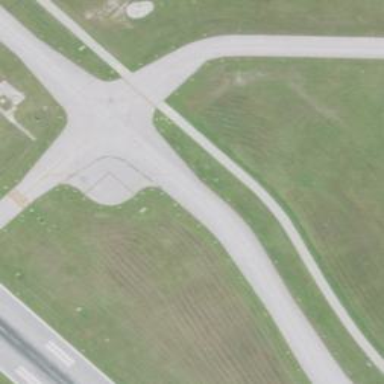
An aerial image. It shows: View of taxiway at the airport.